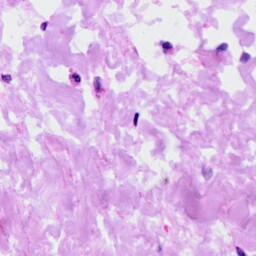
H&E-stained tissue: Ovarian